Question: How do you deal with logarithmic scale in 'contourf' plots in 'Julia'? (using 'Makie.jl') I just want to plot a two-dimensional data file with values that range from 10 to 10000 and use a logarithmic colorbar, but I can't find how to do it. I have seen that there is an open question about this topic with 'heatmap' but I couldn't find anything about 'contourf'.
Let's say I have field 'v'
'''
julia> v
7x7 Array{Int64,2}:
2 600 50 2 600 50 2
50 7000 5000 50 7000 5000 50
300 20 60 300 20 60 300
5000 3 70 5000 3 70 5000
70 150 1000 70 150 1000 70
1000 8000 2 1000 8000 2 1000
3000 500 1 3000 500 1 3000
'''
If I try to plot this field with 'Makie' and 'contourf'
'''
julia> fig, ax, im = contourf(1:7, 1:7, v, levels=0:50:10000)
julia> Colorbar(fig[1,2], im)
julia> save("./plot.png", fim)
'''
I get this:

My question is how can I use a logarithmic scale in both 'colormap' and 'colorbar' ticks in order to visualize the the differences between small values...
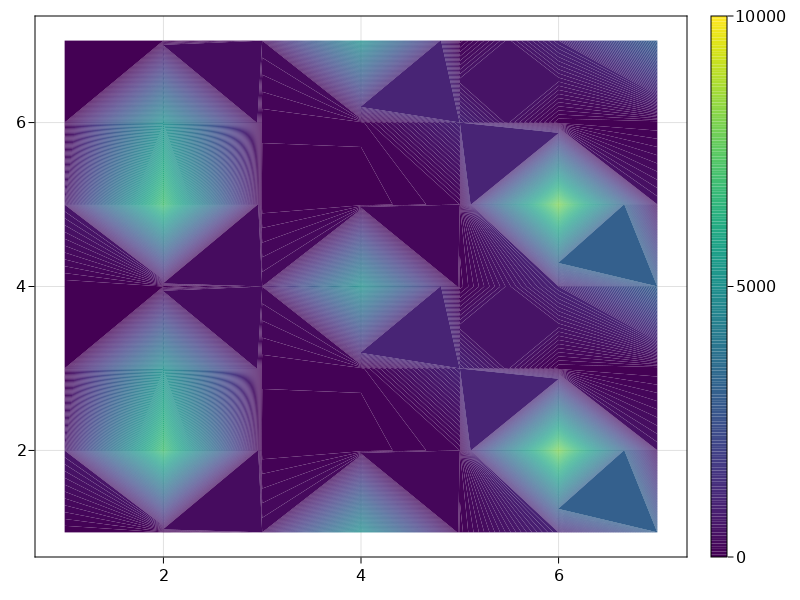
Answer: The best solution I came up with is transforming your values into the log space. Here it goes:
'''
using CairoMakie
# Generate a tool field
X1, X2 = 0:.1:5, 0:.1:5
X3 = [ 10 ^ x1 for x1 in X1, x2 in X2 ]
lvls = 10 .^ collect( X1 )
# Note: we apply log10 to field and levels!
fig = Figure()
ax = Axis( fig[1, 1] )
ctf = contourf!( ax, X1, X2, log10.( X3 ), levels = log10.( lvls[1:5:end] ) )
# We make the ticks string (non-log) match the ticks values (log)
ticks_val = log10.( lvls[1:5:end] )
ticks_str = string.( round.(lvls[1:5:end]; digits = 2) ) # Here we can even write by hand a nicer string that has exponents
Colorbar(fig[1,2], ctf, height = Relative(1/2), ticks = (ticks_val, ticks_str) )
fig
'''
It should give you this: